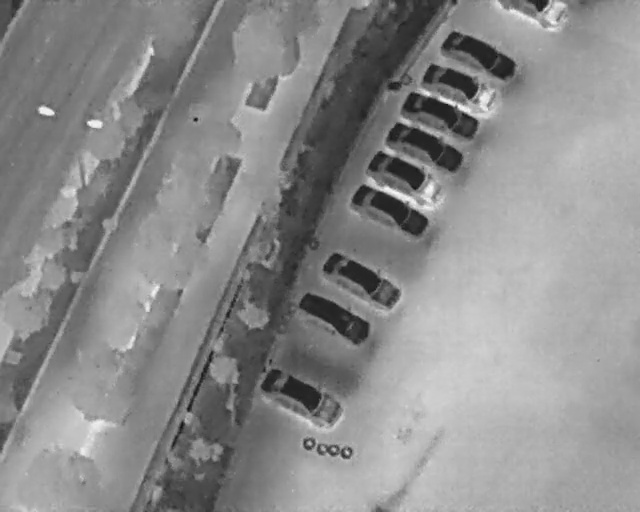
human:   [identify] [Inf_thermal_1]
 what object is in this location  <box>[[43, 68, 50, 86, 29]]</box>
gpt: <ref>1 large car at the bottom</ref>